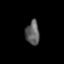
Tissue: prostate
Cell type: T cells
Senescence score: 0.2901
Nuclear area (px): 323
Mean DAPI intensity: 93.774